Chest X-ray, AP view. Patient: 21 years old, sex M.
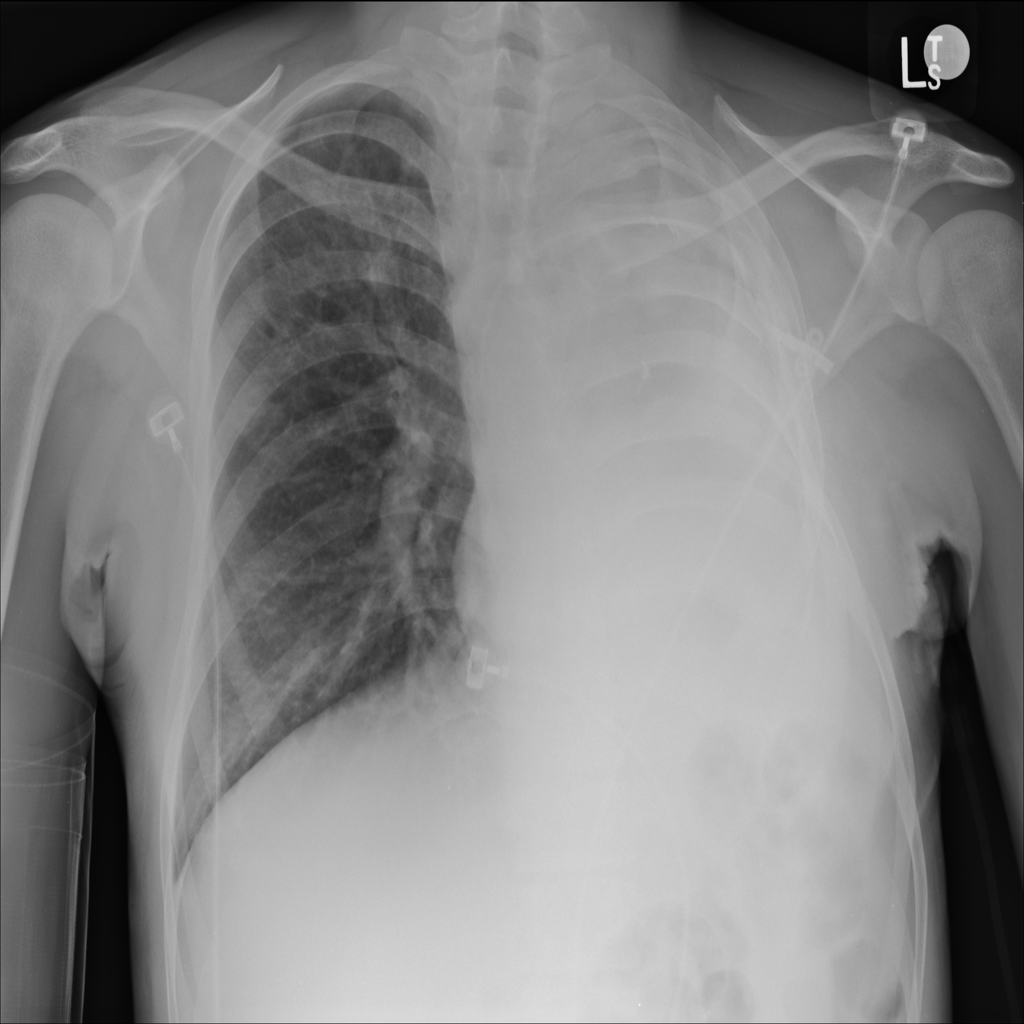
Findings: No Finding